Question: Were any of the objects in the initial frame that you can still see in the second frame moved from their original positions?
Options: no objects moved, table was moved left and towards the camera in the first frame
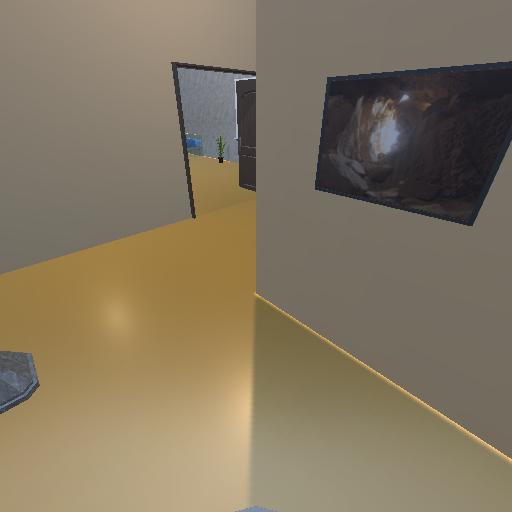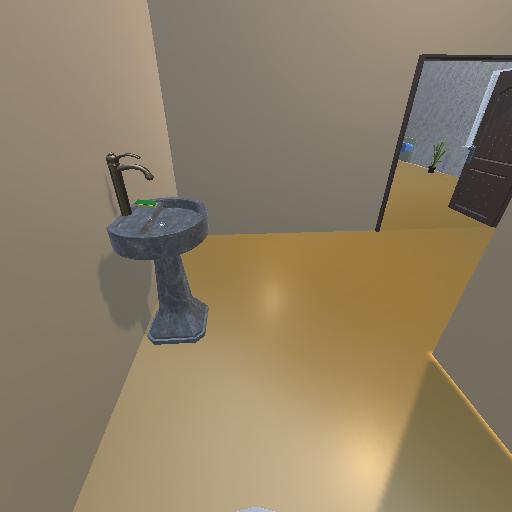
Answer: no objects moved